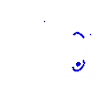
Particle: electron